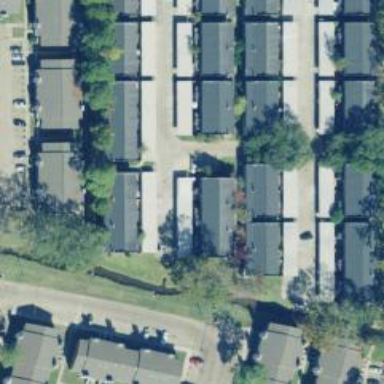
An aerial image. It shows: Condominium in residential area.